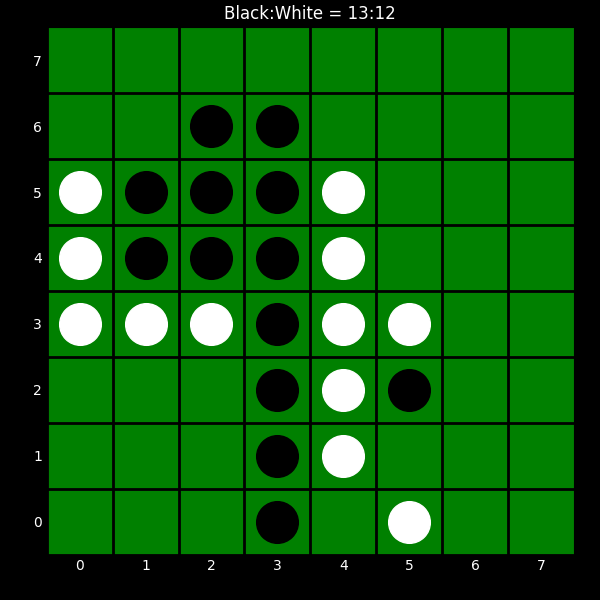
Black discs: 13
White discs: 12